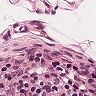
Metastatic tissue present: no